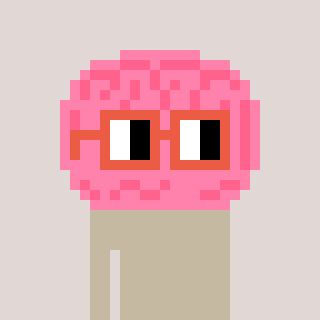
a pixel art character with square orange glasses, a brain-shaped head and a grayscale-colored body on a warm background